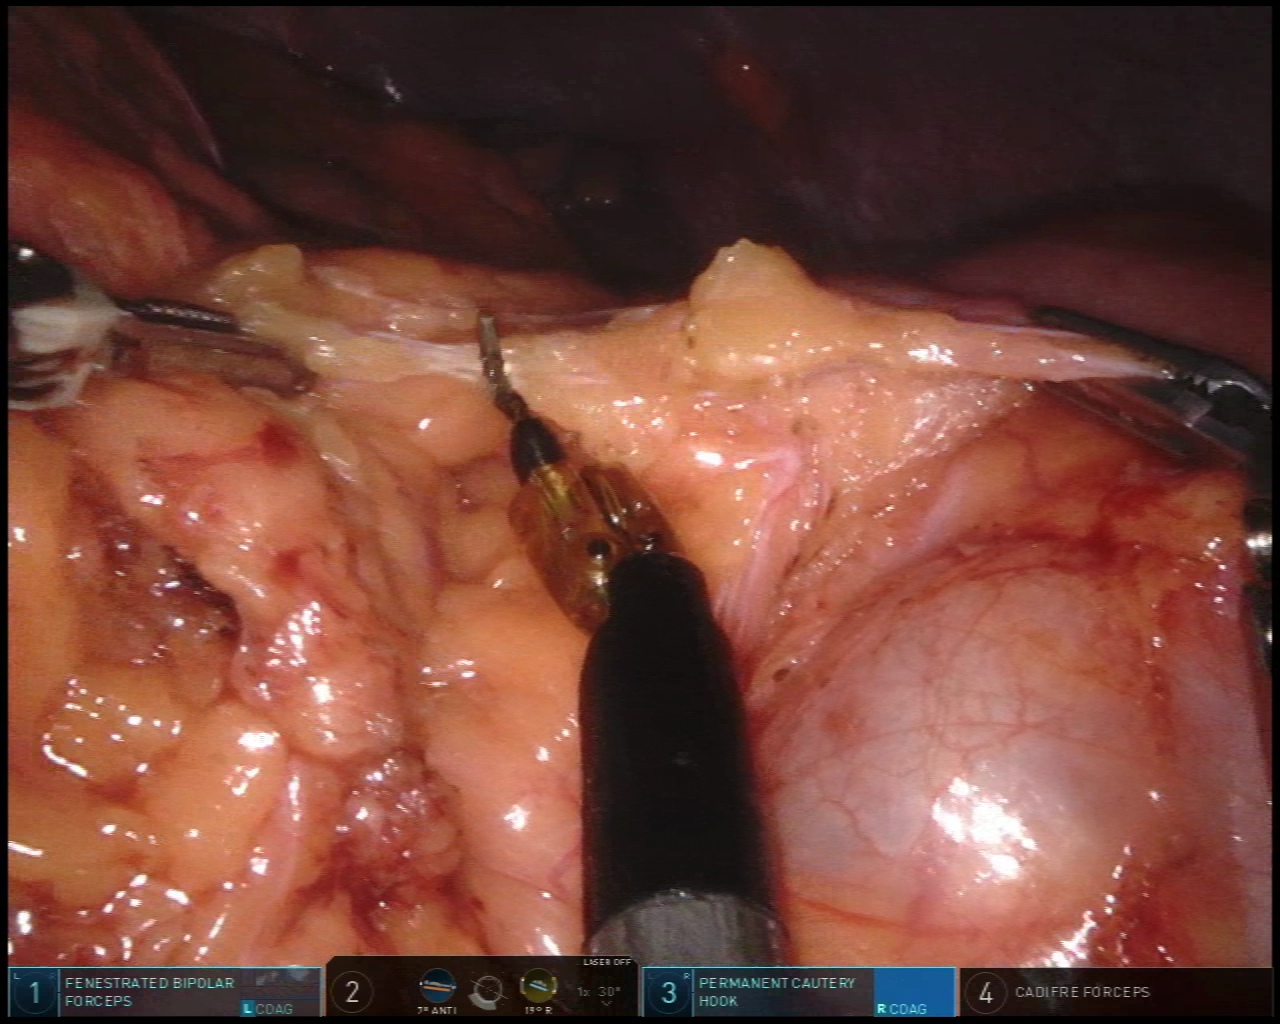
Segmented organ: spleen
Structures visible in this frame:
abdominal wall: yes
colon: yes
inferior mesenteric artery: no
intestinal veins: no
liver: no
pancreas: no
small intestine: no
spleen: yes
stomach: no
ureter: no
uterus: no
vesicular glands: no